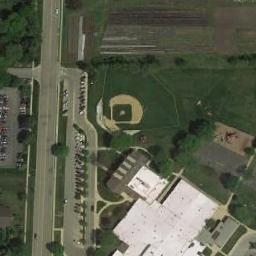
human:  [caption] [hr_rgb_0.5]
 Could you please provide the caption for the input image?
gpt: There is a baseball diamond in the grass surrounded by the houses and the roads .

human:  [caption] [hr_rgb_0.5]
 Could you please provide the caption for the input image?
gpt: There is a railway near the baseball field .

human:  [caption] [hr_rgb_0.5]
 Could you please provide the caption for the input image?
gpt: A baseball diamond next to a white building and some parking lots beside .

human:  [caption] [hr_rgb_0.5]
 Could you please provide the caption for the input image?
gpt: A baseball diamond is next to many buildings by the road .

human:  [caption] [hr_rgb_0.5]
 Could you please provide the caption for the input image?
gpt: Many buildings are next to  the baseball diamond .